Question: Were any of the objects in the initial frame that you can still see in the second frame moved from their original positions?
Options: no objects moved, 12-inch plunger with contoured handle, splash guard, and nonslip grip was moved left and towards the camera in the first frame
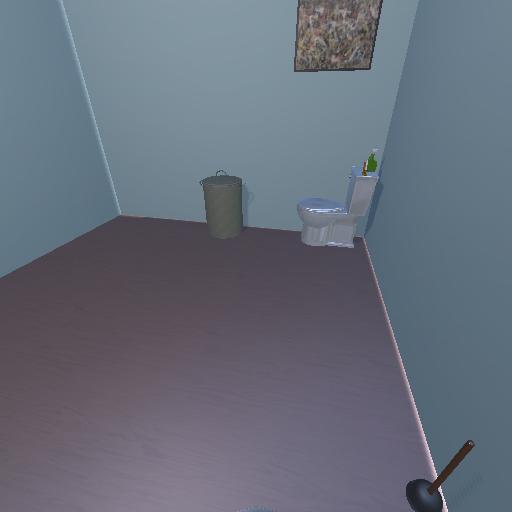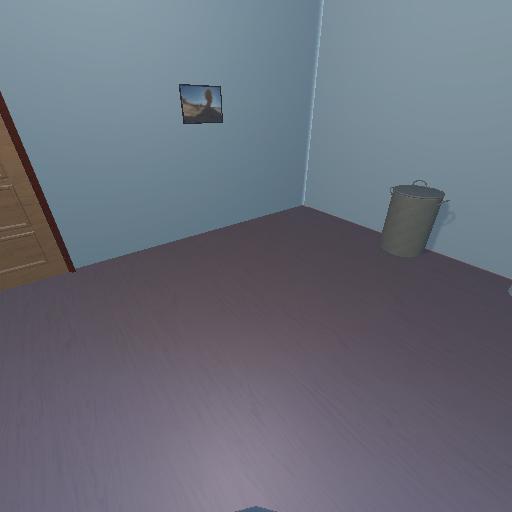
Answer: no objects moved